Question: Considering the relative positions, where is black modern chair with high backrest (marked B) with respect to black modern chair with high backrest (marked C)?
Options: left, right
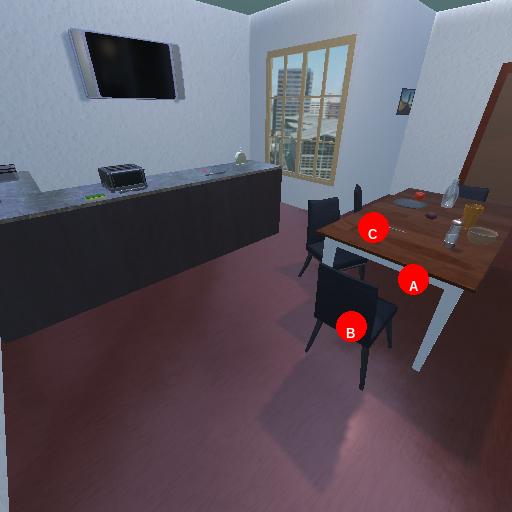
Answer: left